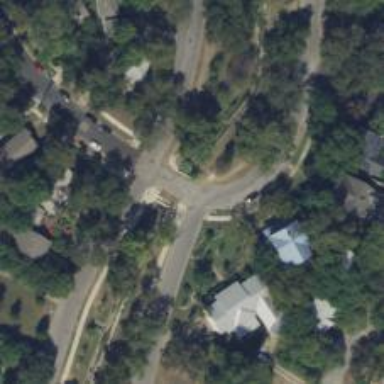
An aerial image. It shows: Residential road with sidewalk on the left side.